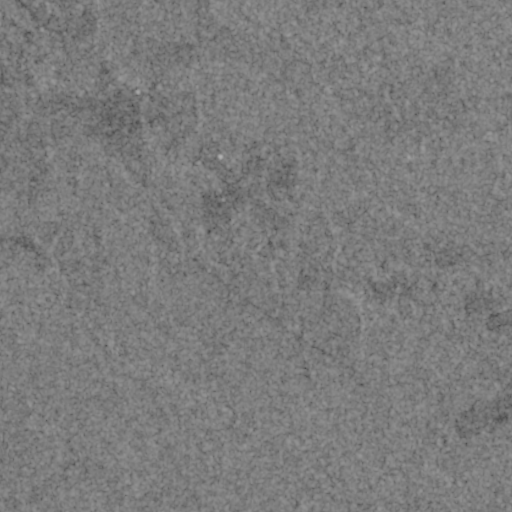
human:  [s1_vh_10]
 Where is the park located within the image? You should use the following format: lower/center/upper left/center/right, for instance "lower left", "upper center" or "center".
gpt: The park is located in the center right of the image.
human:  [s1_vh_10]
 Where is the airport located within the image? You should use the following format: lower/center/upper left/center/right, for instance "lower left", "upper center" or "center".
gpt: There is no airport in the image.

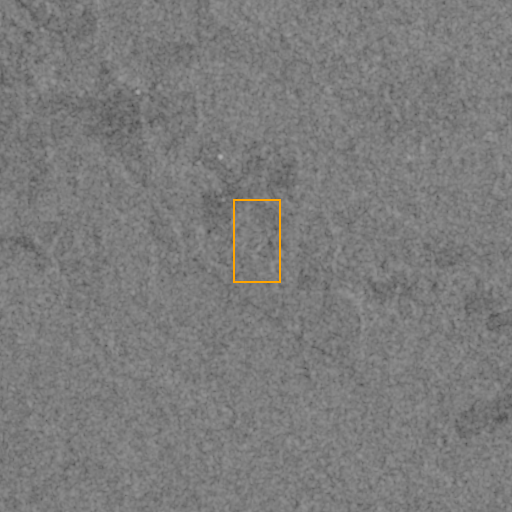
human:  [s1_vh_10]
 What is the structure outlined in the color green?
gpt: There is no green outline.
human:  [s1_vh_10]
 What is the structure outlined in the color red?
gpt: There is no structure outlined in red.